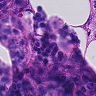
Metastatic tissue present: no